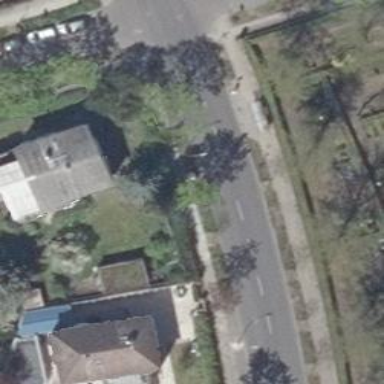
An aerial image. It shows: Avenue lined with broadleaved deciduous trees.